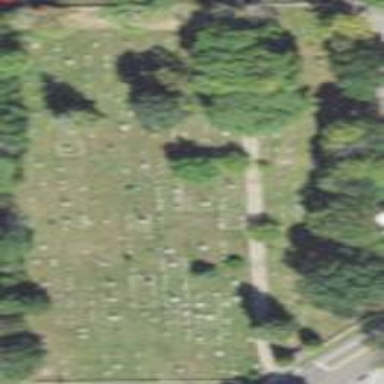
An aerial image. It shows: Private cemetery.